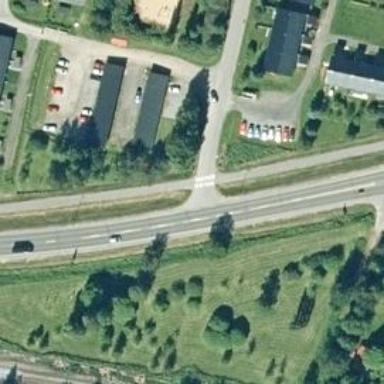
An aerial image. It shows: Asphalt cycleway with uncontrolled crossing.